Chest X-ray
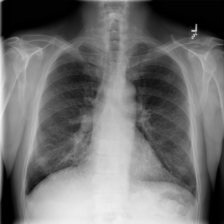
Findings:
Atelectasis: negative
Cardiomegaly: negative
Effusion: negative
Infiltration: negative
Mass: negative
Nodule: negative
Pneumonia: negative
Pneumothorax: negative
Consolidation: negative
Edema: negative
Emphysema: negative
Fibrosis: negative
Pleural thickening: negative
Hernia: negative